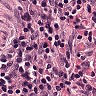
Metastatic tissue present: no